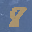
Label: 8